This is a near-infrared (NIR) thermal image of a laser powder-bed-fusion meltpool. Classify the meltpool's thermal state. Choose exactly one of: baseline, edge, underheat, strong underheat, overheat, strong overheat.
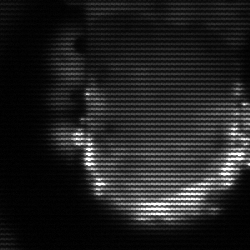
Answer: baseline